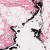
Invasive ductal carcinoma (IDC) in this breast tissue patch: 0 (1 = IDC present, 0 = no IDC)